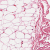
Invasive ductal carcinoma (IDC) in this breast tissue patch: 0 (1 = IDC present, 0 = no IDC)